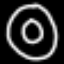
Label: donut